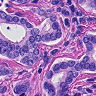
Metastatic tissue present: yes